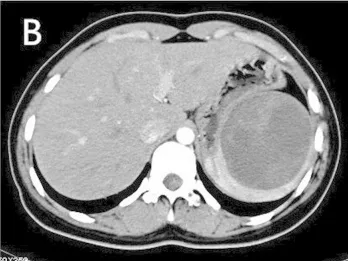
Computed tomography (CT) images. Contrast-enhanced CT revealing the progressively-enhanced cystic wall, internal septa and solid portion during the. Hepatic arterial.
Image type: radiology (ct)